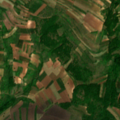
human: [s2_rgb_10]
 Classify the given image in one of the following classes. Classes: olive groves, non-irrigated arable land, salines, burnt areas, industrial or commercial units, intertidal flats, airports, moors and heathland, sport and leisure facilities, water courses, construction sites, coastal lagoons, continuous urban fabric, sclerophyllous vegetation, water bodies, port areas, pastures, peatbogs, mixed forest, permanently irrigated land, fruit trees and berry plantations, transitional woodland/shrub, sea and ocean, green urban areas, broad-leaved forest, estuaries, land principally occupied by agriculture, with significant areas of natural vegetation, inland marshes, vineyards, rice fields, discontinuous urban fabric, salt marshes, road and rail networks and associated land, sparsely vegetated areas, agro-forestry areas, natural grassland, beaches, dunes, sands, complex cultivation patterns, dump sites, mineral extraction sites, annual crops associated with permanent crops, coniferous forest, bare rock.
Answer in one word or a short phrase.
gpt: non-irrigated arable land, complex cultivation patterns, land principally occupied by agriculture, with significant areas of natural vegetation